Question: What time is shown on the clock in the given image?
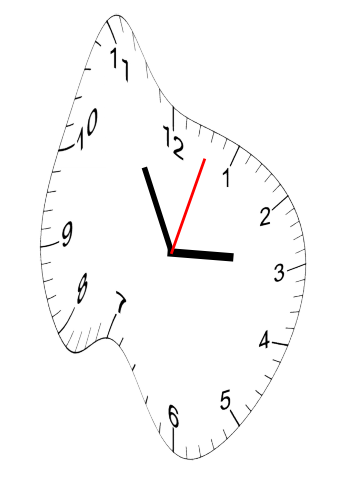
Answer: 02:55:03